Aerial crown-view tile of a tropical tree (Barro Colorado Island, Panama), acquired 20240611:
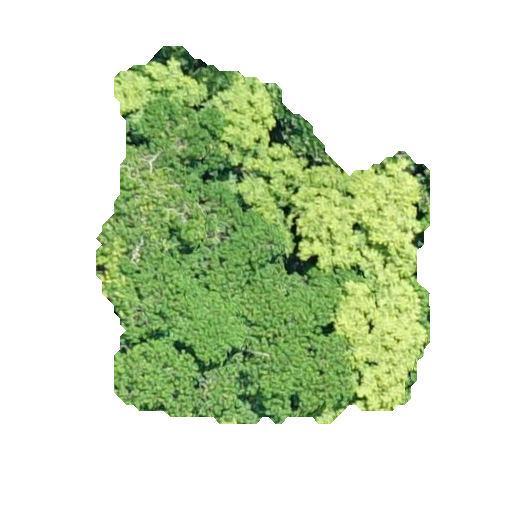
Species: Hura crepitans
GBIF accepted scientific name: Hura crepitans
Crown area: 148.1 m²